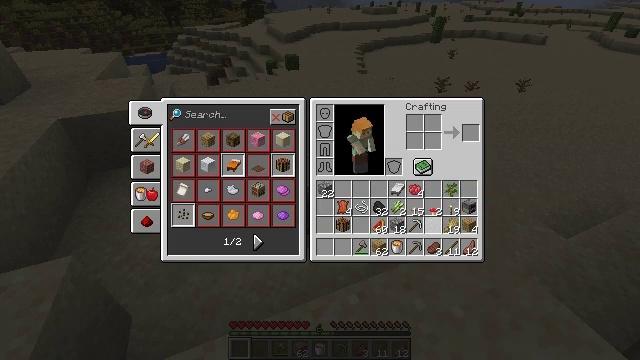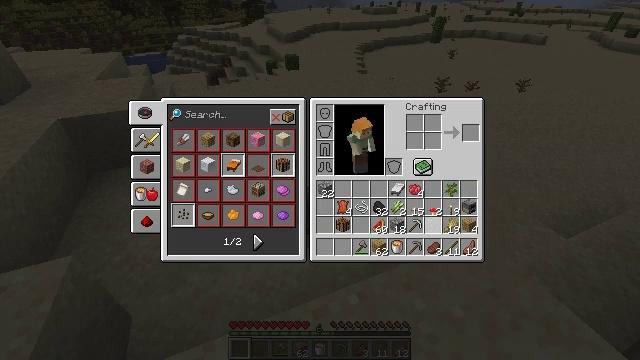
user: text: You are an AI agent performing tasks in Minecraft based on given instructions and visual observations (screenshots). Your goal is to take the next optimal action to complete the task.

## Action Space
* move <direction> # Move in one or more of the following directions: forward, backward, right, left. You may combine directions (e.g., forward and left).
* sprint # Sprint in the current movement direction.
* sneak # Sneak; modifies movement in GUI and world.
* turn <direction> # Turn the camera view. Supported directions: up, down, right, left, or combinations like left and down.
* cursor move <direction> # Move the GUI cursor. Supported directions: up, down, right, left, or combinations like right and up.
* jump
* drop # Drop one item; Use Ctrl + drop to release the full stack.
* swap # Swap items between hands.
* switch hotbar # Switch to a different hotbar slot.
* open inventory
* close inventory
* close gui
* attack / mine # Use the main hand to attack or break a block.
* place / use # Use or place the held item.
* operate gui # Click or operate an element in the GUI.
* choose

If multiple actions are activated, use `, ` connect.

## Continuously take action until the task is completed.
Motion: motion action
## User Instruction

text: Remove a black wool from the inventory.
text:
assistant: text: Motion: no_op
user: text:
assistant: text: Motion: no_op